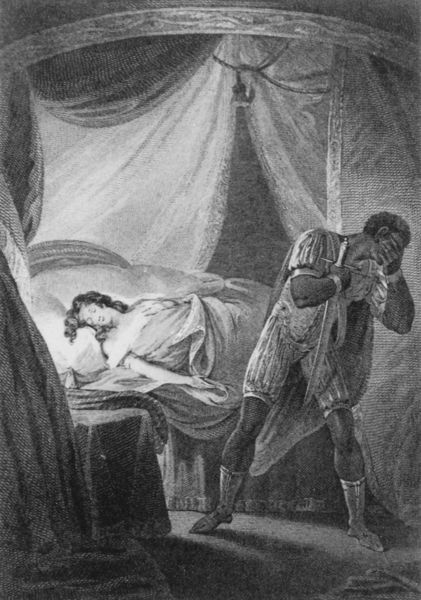
Titel: Zypern - Die Zitadelle. Desdemona und Othello
Künstler: Josiah Boydell
Schlagwörter: hand, mann, frau, grau, nacht, zeichnung, arm, augen, mord, tod, trauer, vorhang, decke, locken, schlafen, bogen, kissen, bordüre, vorhänge, bett, schwert, stiefel, verzweiflung, schlafgemach, geliebter, kummer, desdemona, othello